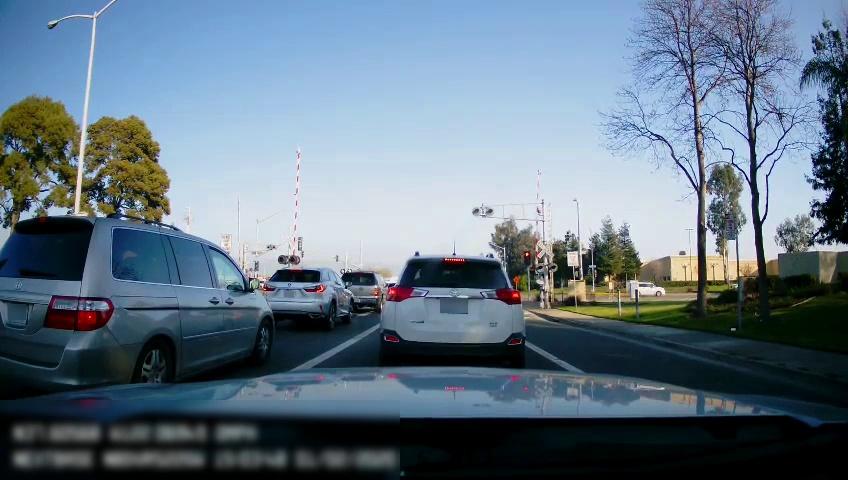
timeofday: Day
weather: Sunny
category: Drivable Space
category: Drivable Space
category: Vehicles | SUV
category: Vehicles | SUV
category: Vehicles | SUV
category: Vehicles | Van
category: Vehicles | SUV
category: Lanes | Current Lane
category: Lanes | Current Lane
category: Traffic | Signs
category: Traffic | Lights
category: Traffic | Lights
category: Traffic | Lights
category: Traffic | Lights
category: Traffic | Signs
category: Traffic | Lights
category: Traffic | Signs